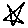
Label: star